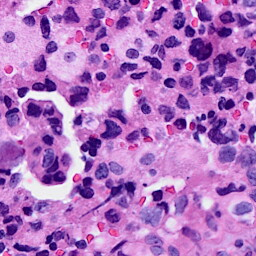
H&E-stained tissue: Breast